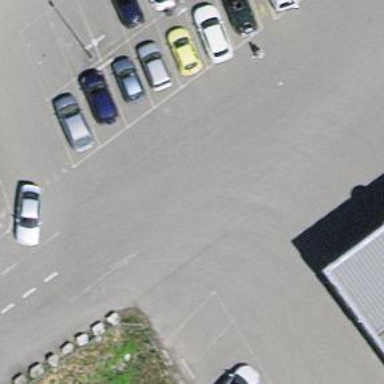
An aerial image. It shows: Parking aisle designated as service road.